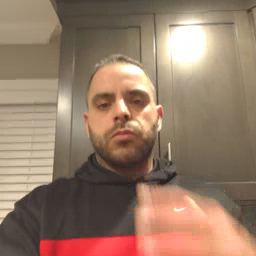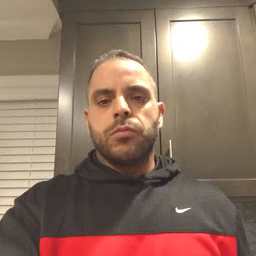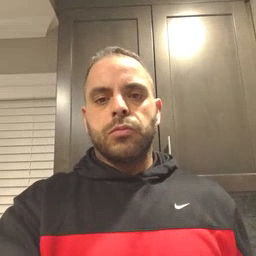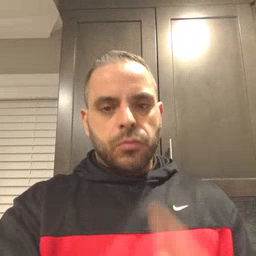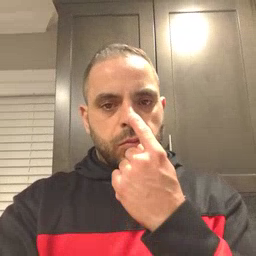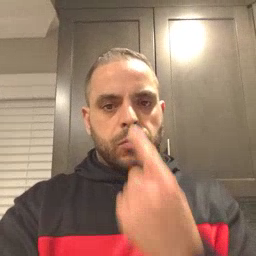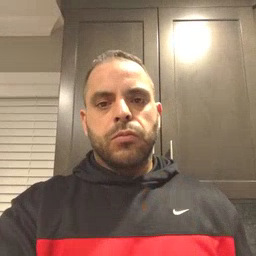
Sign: nose